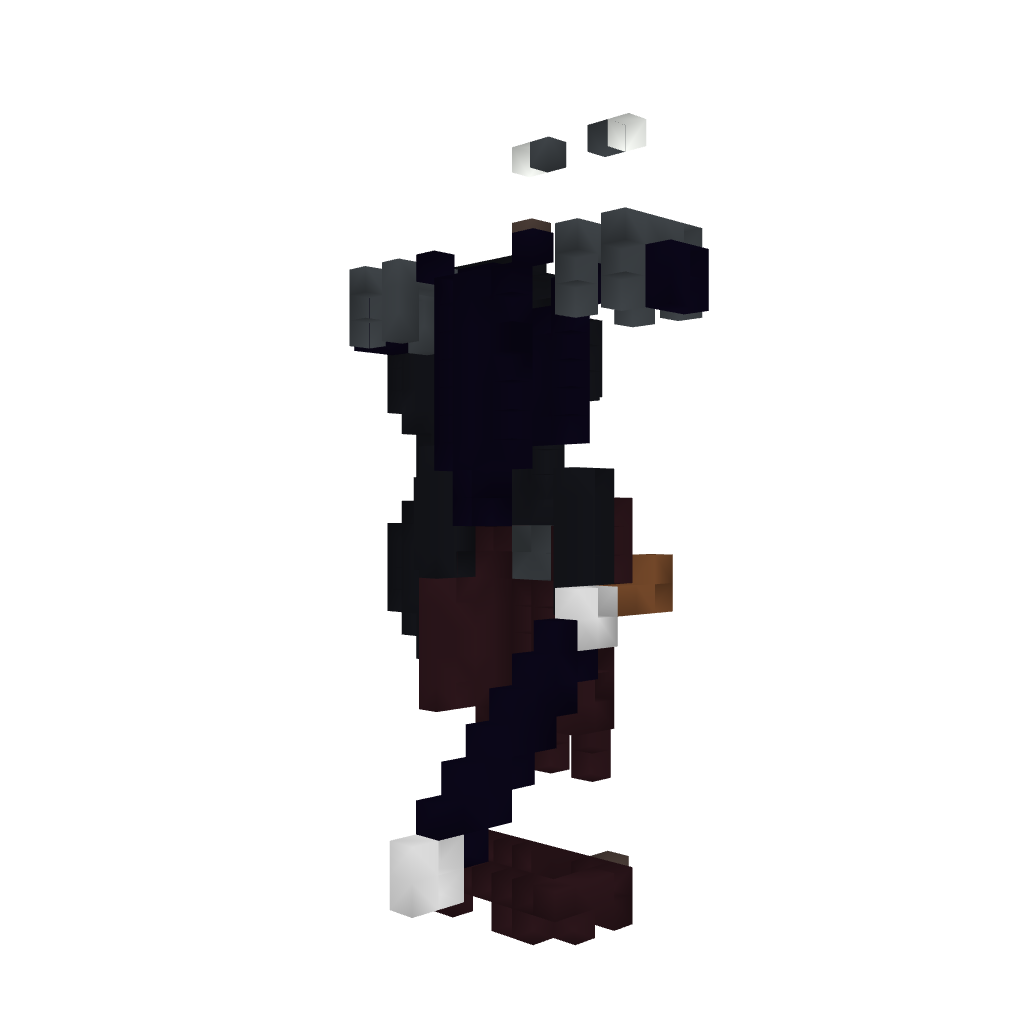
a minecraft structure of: Myrmidon Statue